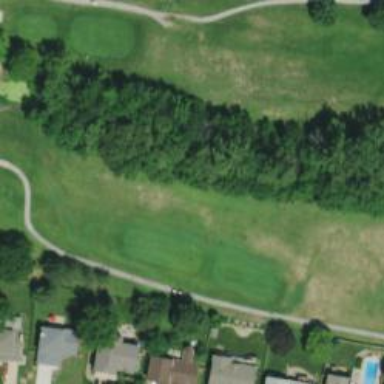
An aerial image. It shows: Golf water hazard.